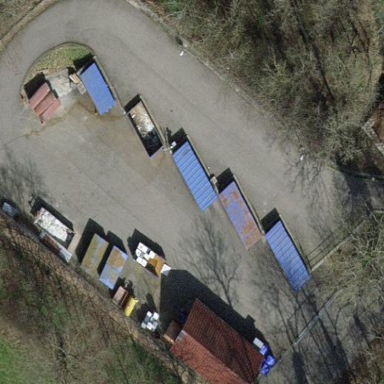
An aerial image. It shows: Industrial area dedicated to recycling.